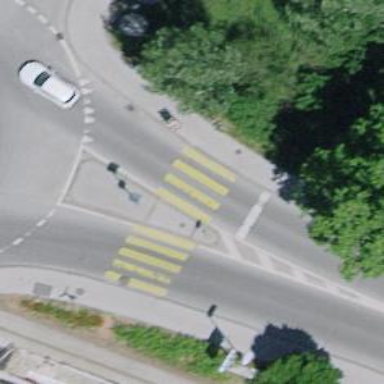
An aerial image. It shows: Marked footway crossing with asphalt surface and crossing island.